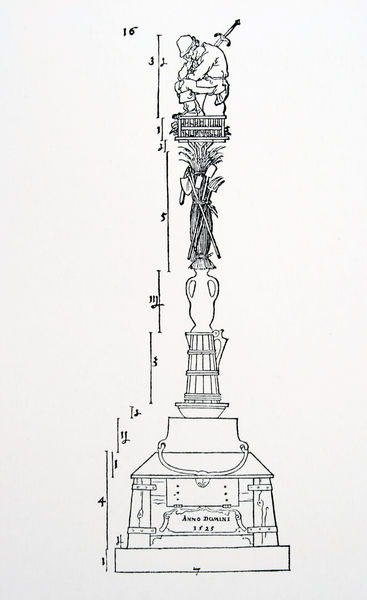
Titel: Unterweisung der Messung, 3. Buch: Von den Körpern, Gedächtnismal auf einen Sieg über aufrührerische Bauern
Künstler: Albrecht Dürer
Standort: viele Standorte
Institution: Seriendruck
Schlagwörter: held, kopf, kämpfer, mann, weiß, komposition, sitzen, hut, pfeiler, rücken, schwarz, skizze, stroh, stützen, säule, zeichnung, zaun, masse, bart, flasche, mütze, architektur, mord, sockel, bild, figur, sitzend, stehend, brunnen, turm, amphore, henkel, kanne, krug, skulptur, statue, vase, papier, hocke, kauern, schlafen, schlafend, ansicht, bündel, ernte, garben, getreide, heu, ähre, linien, rast, krieg, tafel, wein, inschrift, homme, zahlen, ziffern, palme, wedel, podest, bauer, name, griff, bierkrug, gefäß, höhe, orient, linie, denkmal, titel, blanc, noir, seite, karrikatur, schwert, chapeau, knien, soldat, beschriftung, helm, stiefel, entwurf, jahr, senkrecht, werkzeug, krüge, zahl, grab, axt, knieend, kniend, krieger, konstruktion, stapel, plan, basis, dürer, pokal, ähren, postament, käfig, sitzender, gravure, schlafender, hacke, schaufel, spaten, épée, gabel, tonkrug, grabmal, kessel, monument, ebenen, gegenstände, proportionen, aufbau, butterfass, holzgestell, konstruktionszeichnung, architekturzeichnung, zeichung, länge, markierung, dessin, bekrönung, abmessungen, maß, maßangaben, abstand, dinge, werkzeuge, sculpture, mahnmal, anno domini, montage, durer, domini, urne, anno, krief, mistgabel, schlegel, bauernkrieg, einzelteile, mase, größenverhältnis, dreschflegel, socle, bemaßung, gegestände, hoche, schwulendenkmal, hake, forke, ehrendenkmal, proportion, dreschschlegel, 1525, 1551, aufbau denkmal, konstruktion säule, proportions, moisson, échelle, 1525#, piédestal, maßeinteilung, birekrug, sudkessel